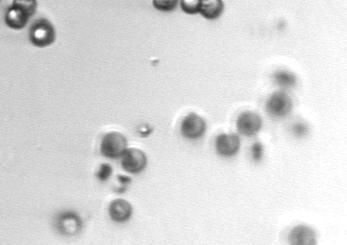
Label: Phaeocystis